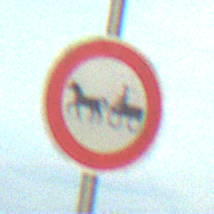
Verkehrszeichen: VerbotGespannfuhrwerke
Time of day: SunriseSunset
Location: Outdoor (Nature)
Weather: PartlyCloudy
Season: NotSpecified
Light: Natural